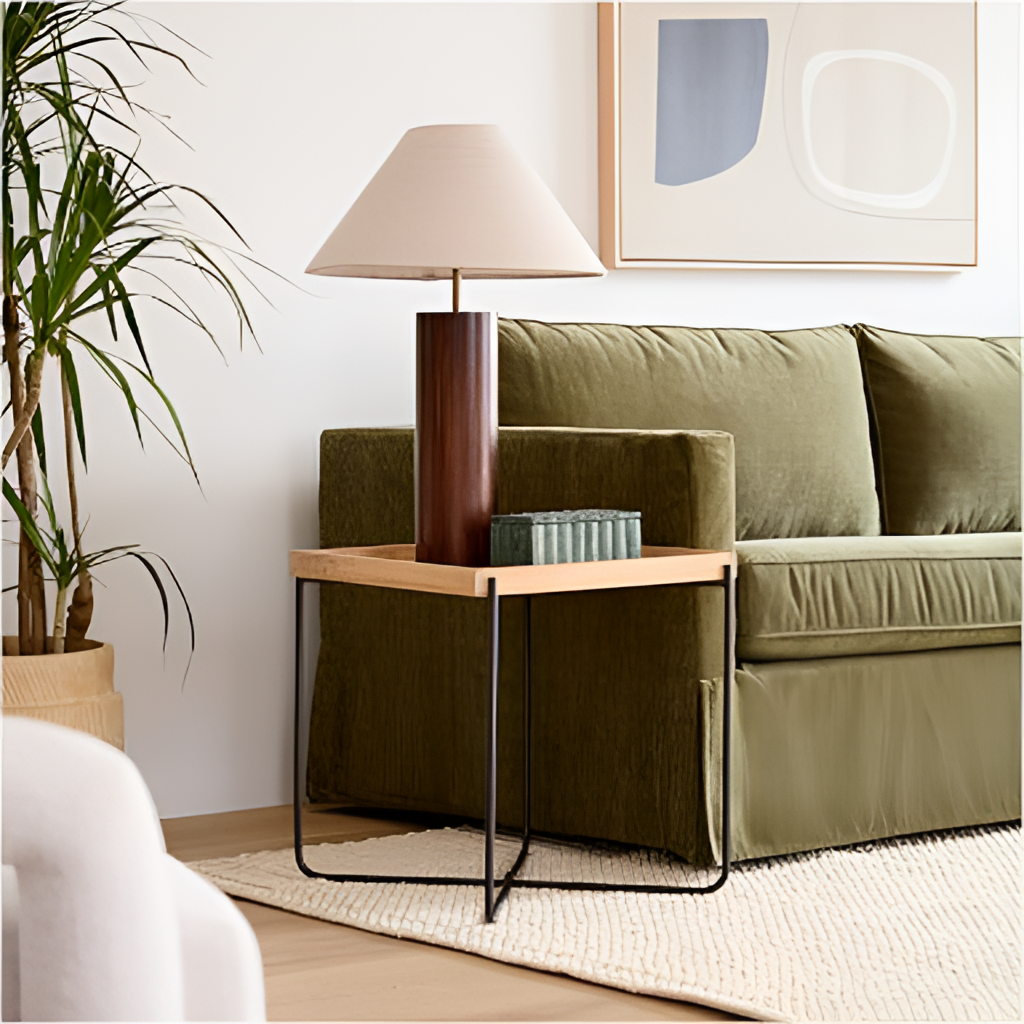
velvet sofa, living room, modern, wood flooring, with plank pattern, white paint wallpaper, with solid pattern